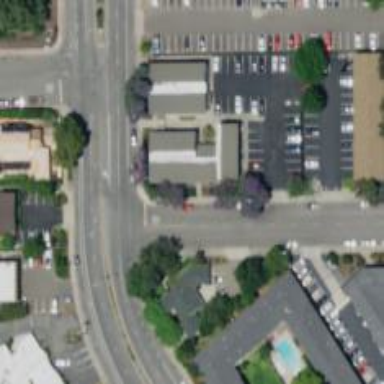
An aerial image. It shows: Parking area with asphalt surface.